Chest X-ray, PA view. Patient: 56 years old, sex F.
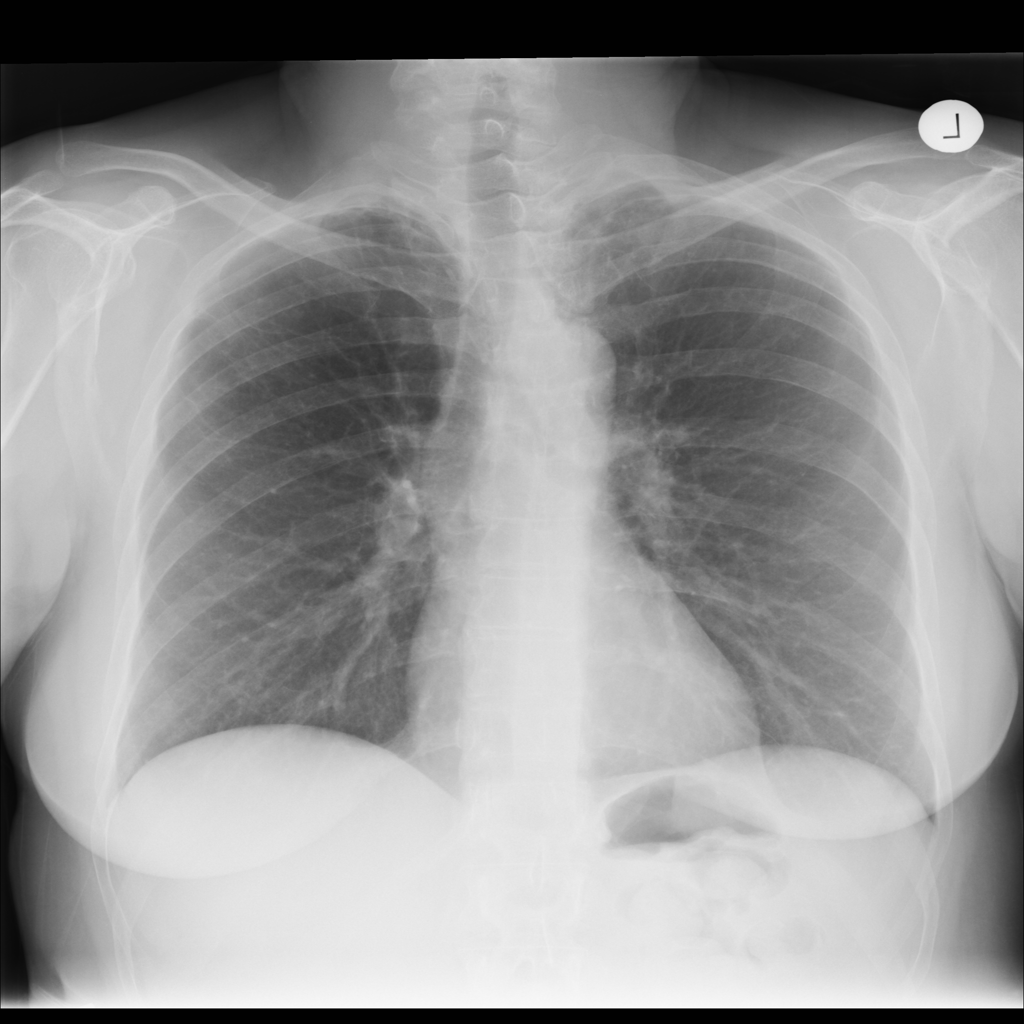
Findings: No Finding